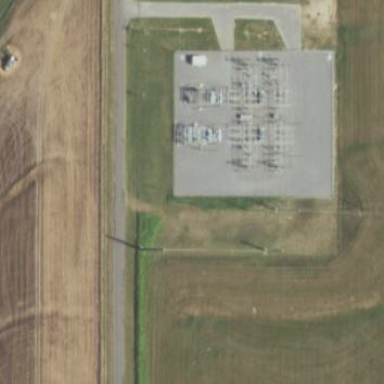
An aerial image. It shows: Substation with electrical equipment.